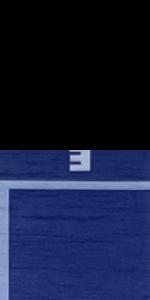
Label: Empty